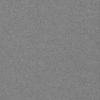
Label: dusty